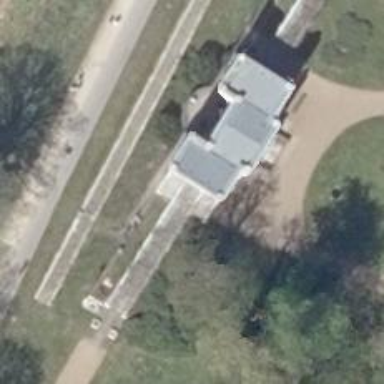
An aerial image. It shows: Footway with colonnade covering.